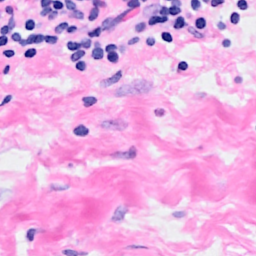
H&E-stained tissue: Breast